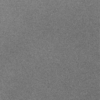
Label: dusty